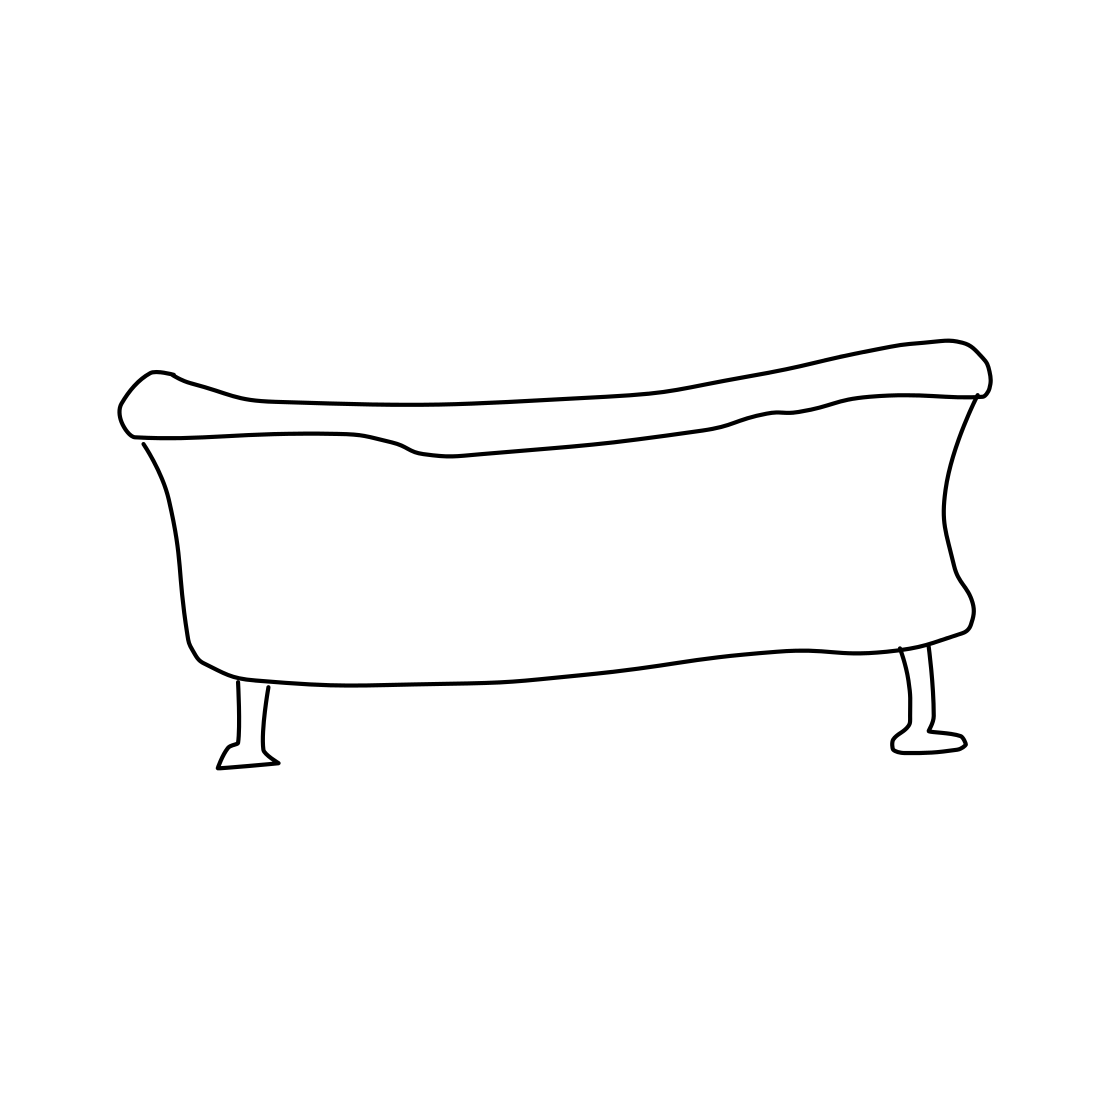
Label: bathtub